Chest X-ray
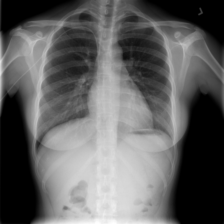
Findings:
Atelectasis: negative
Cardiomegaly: negative
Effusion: negative
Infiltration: positive
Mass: negative
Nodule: negative
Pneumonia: negative
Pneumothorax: negative
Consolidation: negative
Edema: negative
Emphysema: negative
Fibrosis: negative
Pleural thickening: negative
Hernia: negative